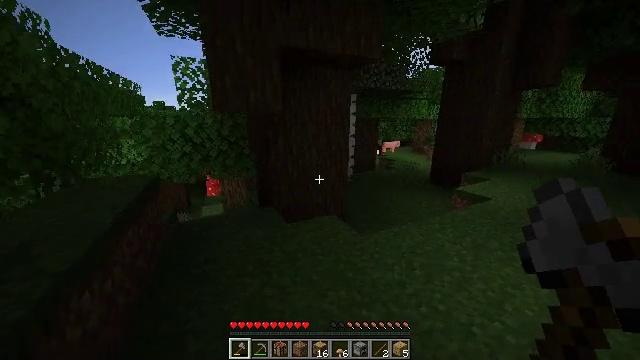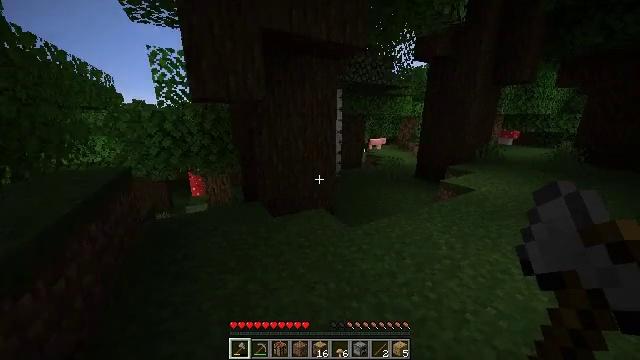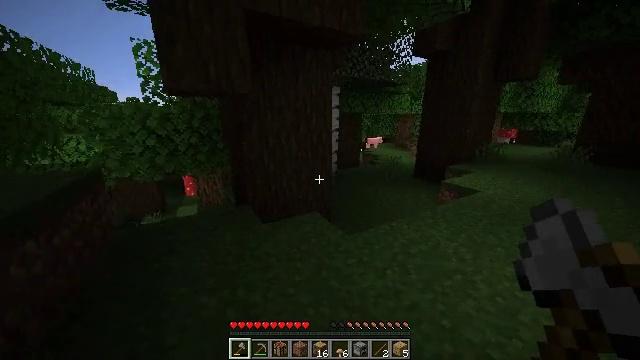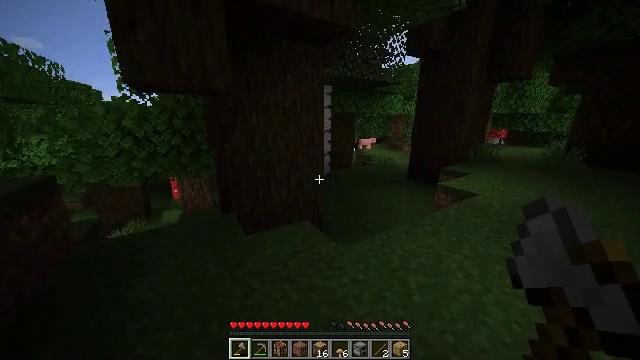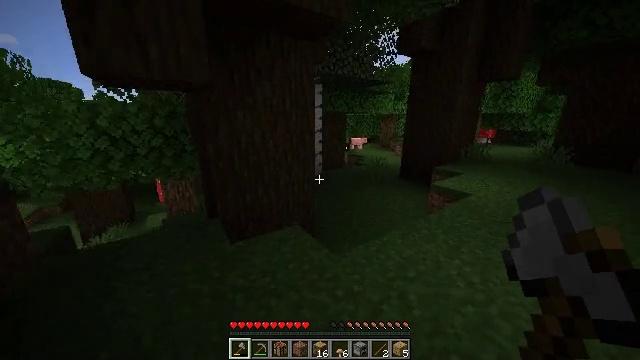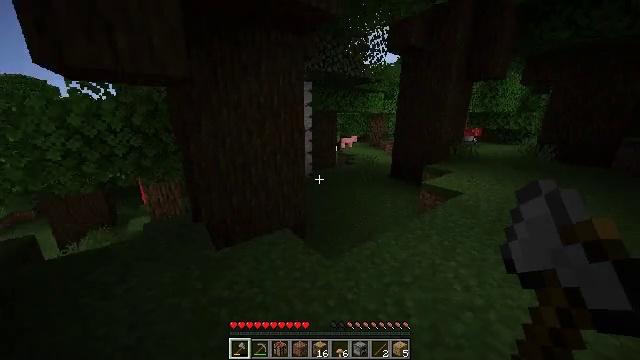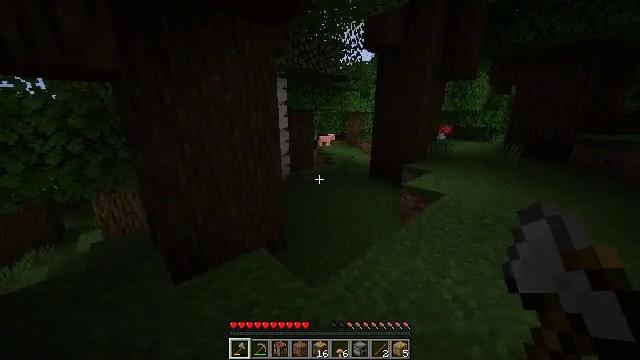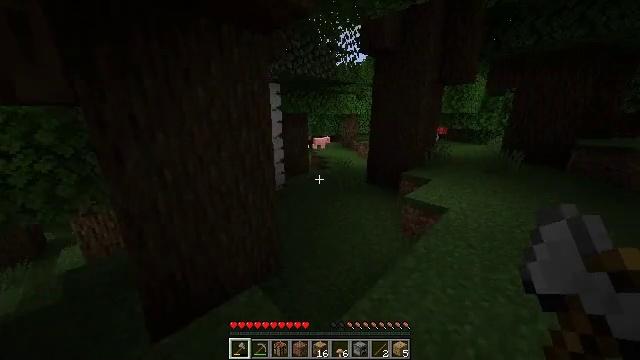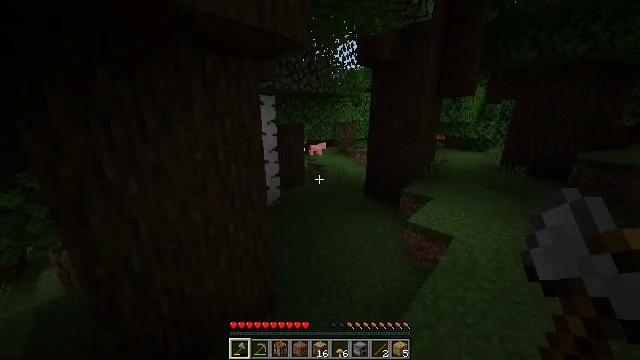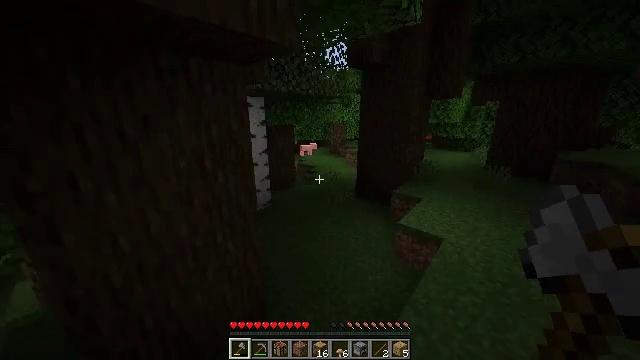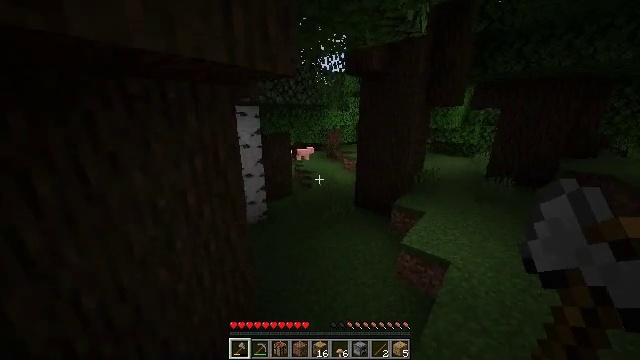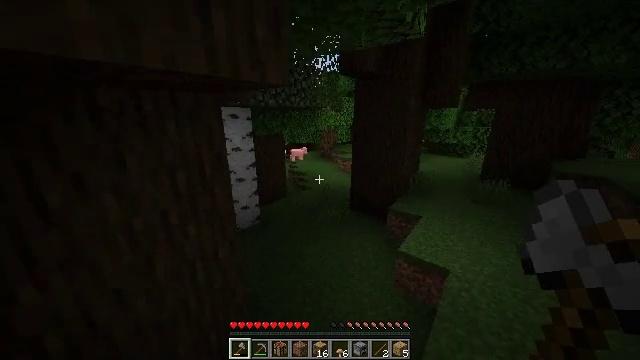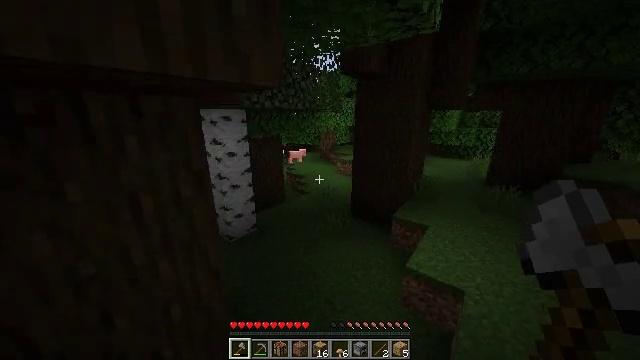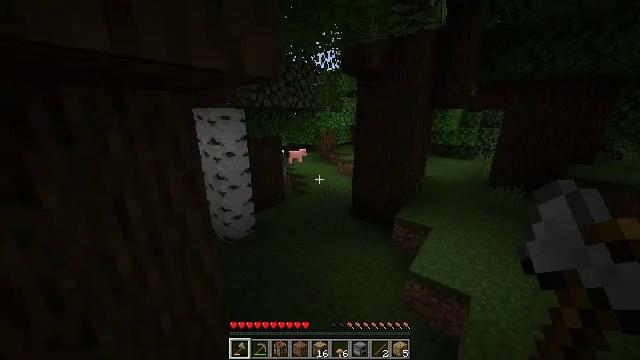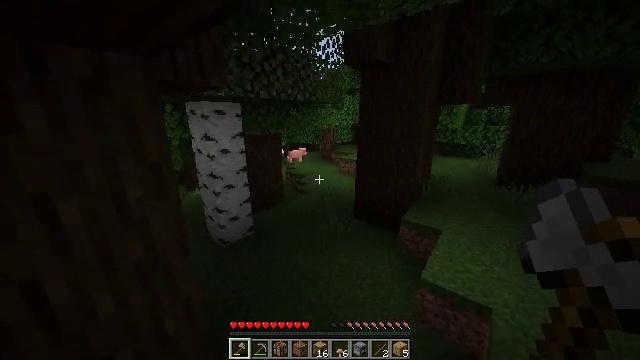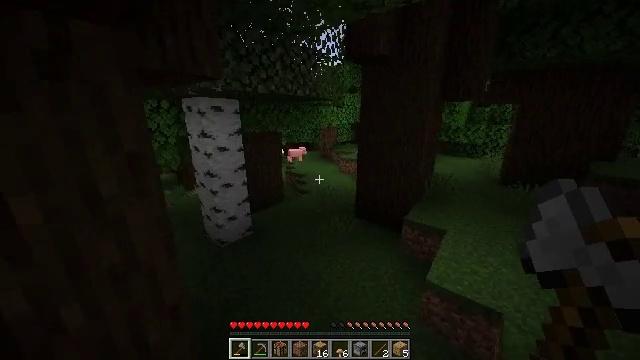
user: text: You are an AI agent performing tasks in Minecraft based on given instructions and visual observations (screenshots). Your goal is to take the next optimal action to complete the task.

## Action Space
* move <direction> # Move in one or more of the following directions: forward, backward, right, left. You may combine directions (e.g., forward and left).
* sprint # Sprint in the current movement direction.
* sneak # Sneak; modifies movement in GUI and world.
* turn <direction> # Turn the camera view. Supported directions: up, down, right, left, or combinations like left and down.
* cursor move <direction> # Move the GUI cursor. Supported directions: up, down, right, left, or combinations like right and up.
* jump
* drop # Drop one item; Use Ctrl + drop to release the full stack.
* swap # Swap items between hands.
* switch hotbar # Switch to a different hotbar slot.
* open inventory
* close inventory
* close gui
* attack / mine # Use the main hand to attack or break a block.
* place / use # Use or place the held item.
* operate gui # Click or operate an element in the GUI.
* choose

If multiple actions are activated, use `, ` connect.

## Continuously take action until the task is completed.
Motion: motion action
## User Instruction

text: Chop down the brown mushroom block.
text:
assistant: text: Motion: move forward, sprint, turn right
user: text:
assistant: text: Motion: move forward, sprint
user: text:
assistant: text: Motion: move forward, sprint, turn right
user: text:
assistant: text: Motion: move forward, sprint, turn right
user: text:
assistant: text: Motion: move forward, sprint, turn right
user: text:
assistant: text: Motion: move forward, sprint, turn right
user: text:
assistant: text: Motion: move forward, sprint, turn right, jump
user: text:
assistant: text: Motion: move forward, sprint, turn right, jump
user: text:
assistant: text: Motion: move forward, sprint, turn right, jump
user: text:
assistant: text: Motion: move forward, sprint, jump
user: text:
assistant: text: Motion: move forward, sprint, turn right, jump
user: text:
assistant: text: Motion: move forward, sprint, jump
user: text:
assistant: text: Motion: move forward, sprint, jump
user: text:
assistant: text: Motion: move forward, sprint, jump
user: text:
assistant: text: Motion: move forward, sprint, jump
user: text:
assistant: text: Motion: move forward, sprint, jump
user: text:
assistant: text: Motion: move forward, sprint, turn right and down, jump
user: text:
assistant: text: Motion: move forward, sprint, turn down
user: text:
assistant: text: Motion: move forward, sprint
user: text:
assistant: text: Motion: move forward, sprint
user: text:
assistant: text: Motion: move forward, sprint
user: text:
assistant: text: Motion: move forward, sprint
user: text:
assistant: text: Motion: move forward, sprint, jump
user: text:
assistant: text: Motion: move forward, sprint, jump
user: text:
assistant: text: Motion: move forward, sprint, jump
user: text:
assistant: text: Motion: move forward, sprint, turn up, jump
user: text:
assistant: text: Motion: move forward, sprint, turn left, jump
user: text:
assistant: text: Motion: move forward, sprint, jump
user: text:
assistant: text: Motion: move forward, sprint, jump
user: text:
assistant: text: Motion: move forward, sprint, jump